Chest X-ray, AP view. Patient: 25 years old, sex M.
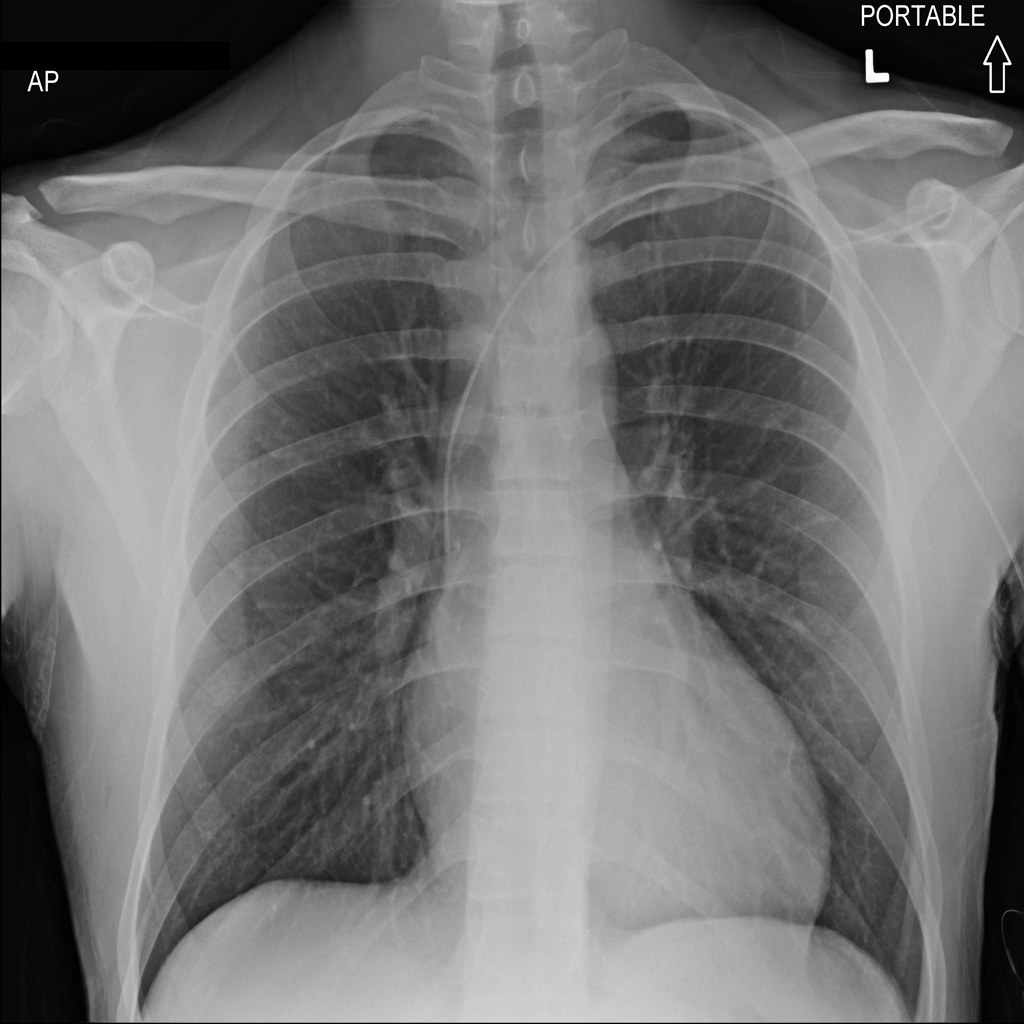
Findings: No Finding